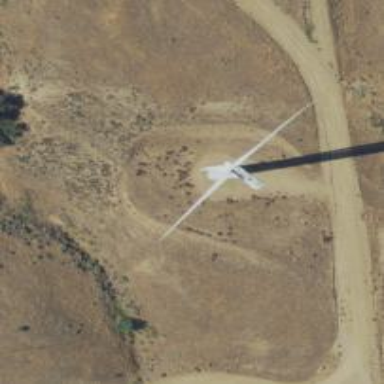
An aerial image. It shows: Wind generator using wind turbines of horizontal axis.